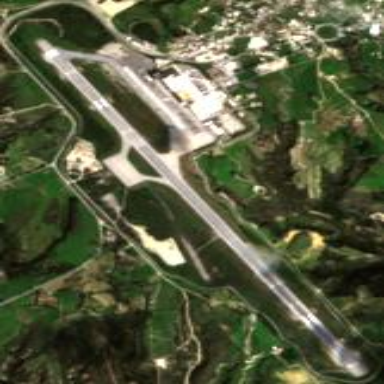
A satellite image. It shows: International public aerodrome (airport).